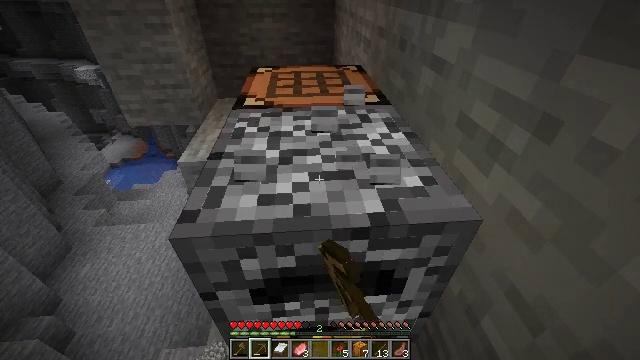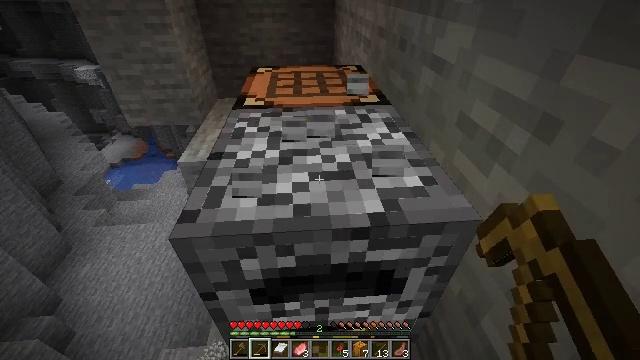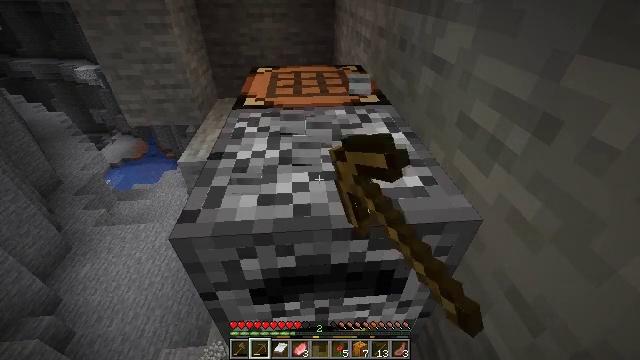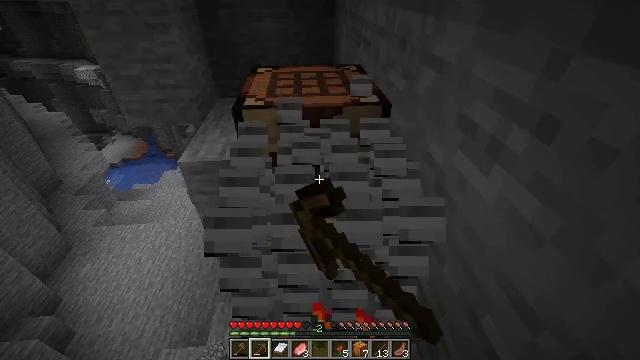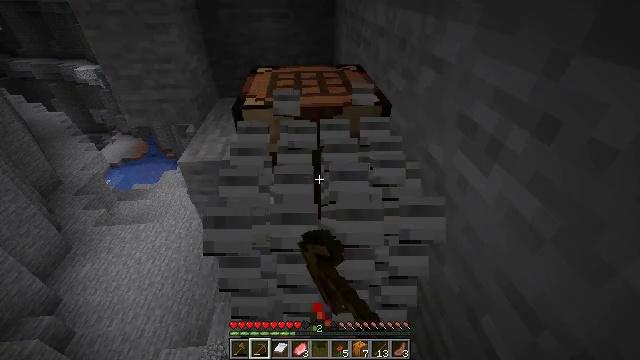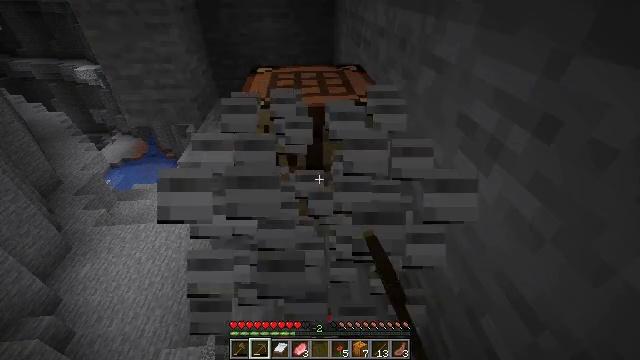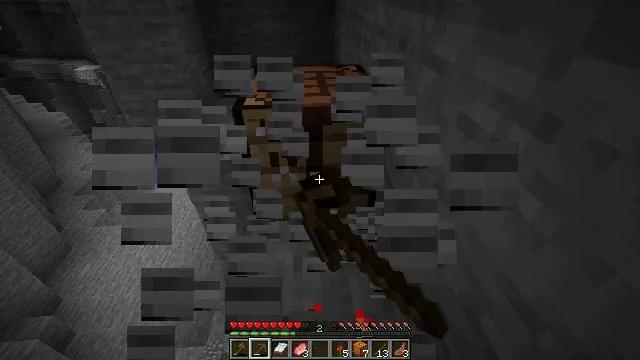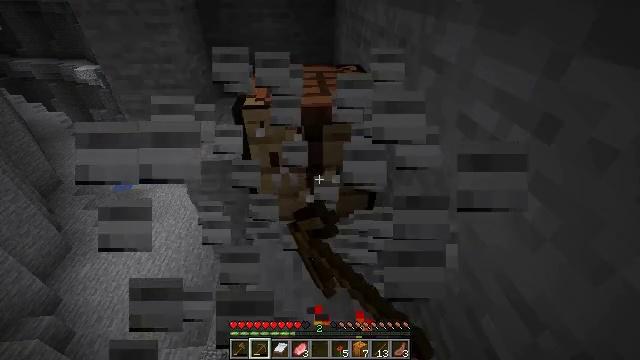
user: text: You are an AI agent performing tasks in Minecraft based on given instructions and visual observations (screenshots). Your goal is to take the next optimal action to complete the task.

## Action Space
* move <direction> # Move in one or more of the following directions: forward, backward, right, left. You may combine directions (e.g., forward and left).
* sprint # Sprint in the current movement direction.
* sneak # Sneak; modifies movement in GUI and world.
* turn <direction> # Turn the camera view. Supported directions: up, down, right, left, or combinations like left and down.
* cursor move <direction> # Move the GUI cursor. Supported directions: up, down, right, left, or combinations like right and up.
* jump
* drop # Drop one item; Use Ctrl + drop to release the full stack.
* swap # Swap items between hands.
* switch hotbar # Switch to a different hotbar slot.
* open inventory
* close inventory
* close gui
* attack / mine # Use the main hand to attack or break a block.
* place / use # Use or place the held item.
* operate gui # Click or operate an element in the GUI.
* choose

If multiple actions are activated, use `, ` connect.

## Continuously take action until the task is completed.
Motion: motion action
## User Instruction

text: Mine the furnace to collect it.
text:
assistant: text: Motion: attack / mine
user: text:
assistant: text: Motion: attack / mine
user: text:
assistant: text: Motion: attack / mine
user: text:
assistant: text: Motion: attack / mine
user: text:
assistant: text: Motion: attack / mine
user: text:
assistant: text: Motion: attack / mine
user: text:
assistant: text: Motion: attack / mine
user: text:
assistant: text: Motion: attack / mine